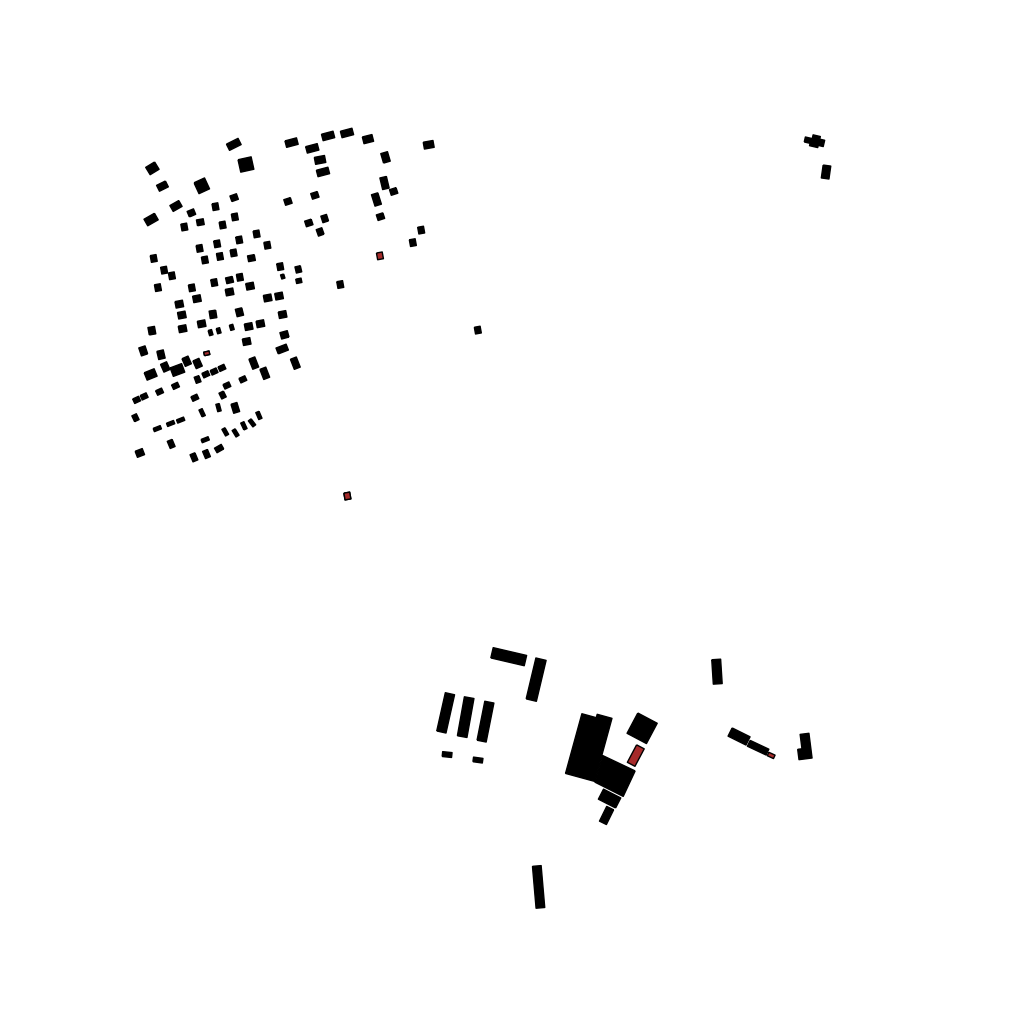
Tags: overhead vector_map, agriculture, recreation, residential, individual_rise, low_rise, density_1, Building, Facility, 1.0 km²